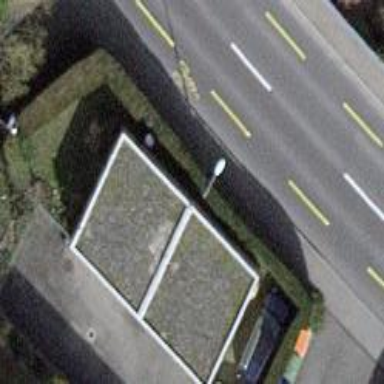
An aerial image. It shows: Garage.